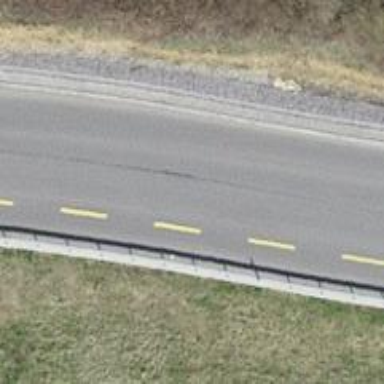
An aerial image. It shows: Paved tertiary road.